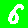
Digit: 6